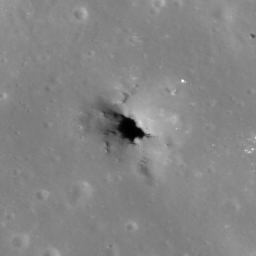
Pit: Copernicus 12
Host crater: Copernicus
Host type: impact_melt
Lunar coordinates: latitude 9.554, longitude 340.725